Field crop: maize
Growth stage: 2
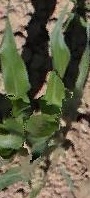
Species: maize